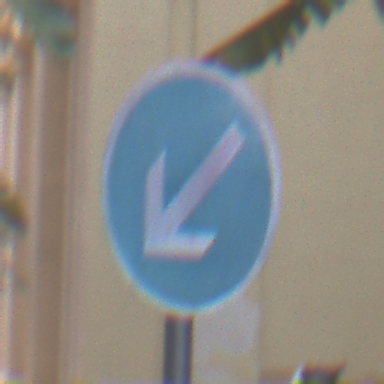
Verkehrszeichen: VorgeschriebeneVorbeifahrtLinks
Umgebung: Outdoor, Urban
Tageszeit: MorningAfternoon
Wetter: PartlyCloudy
Licht: Natural
Jahreszeit: NotSpecified
Kontrast: MediumContrast